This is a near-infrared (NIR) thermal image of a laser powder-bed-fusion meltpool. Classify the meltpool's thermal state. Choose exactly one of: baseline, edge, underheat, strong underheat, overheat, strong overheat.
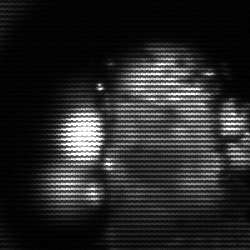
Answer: strong underheat